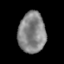
Tissue: lung
Cell type: T cells
Senescence score: 0.1679
Nuclear area (px): 1087
Mean DAPI intensity: 133.081